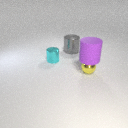
small yellow metal sphere in front of large gray metal cylinder